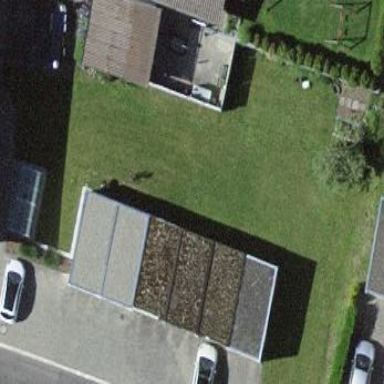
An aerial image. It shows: Garage building.